Field crop: maize
Growth stage: 2
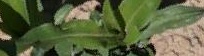
Species: maize